Brain MRI, t2w sequence, axial 2D slice.
Patient: age 38, sex F, weight 78 kg, height 1.78 m
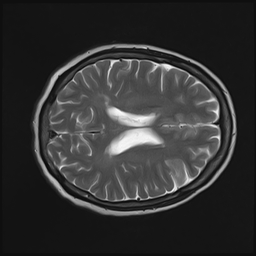